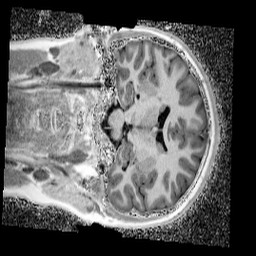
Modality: UNIT1_denoised
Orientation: coronal
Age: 12
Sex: female
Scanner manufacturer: siemens
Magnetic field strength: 3 T
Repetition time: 4 s
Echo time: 0.00299 s